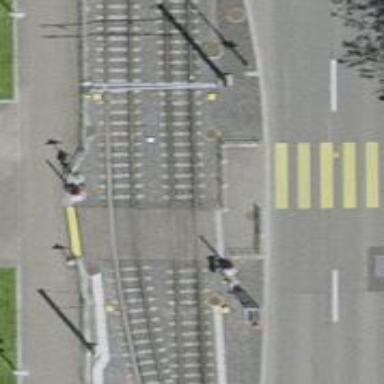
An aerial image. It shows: Asphalt footway.